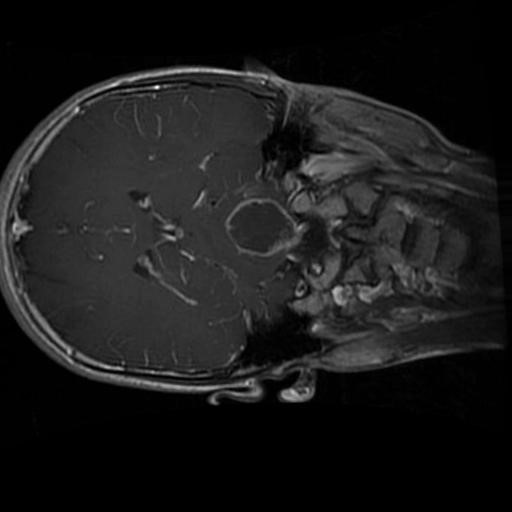
Label: brain_glioma